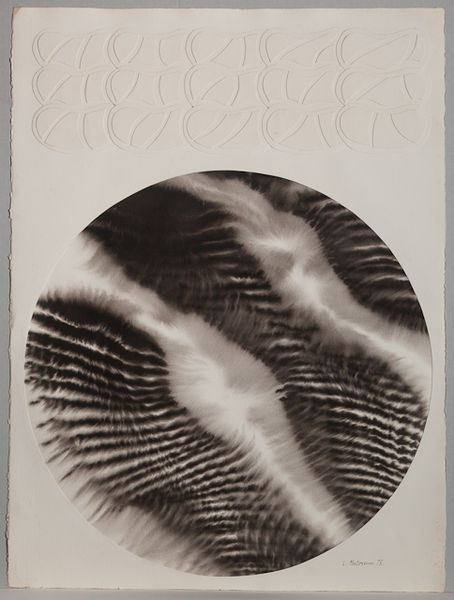
Titel: Untitled Composition, Untitled Composition
Künstler: Lidia Masterkova
Standort: Amherst (Massachusetts, USA)
Institution: Mead Art Museum, Amherst College
Schlagwörter: weiß, grau, schwarz, muster, relief, white, black, decorative, print, water, paper, black and white, color, shadow, line, wet, abstract, ink, eye, lines, shading, flow, run, iris, msuter, blurry, photograph, photography, bauhaus, blur, blend, blueey, zebra, emboss, embossed, embellished, citcle